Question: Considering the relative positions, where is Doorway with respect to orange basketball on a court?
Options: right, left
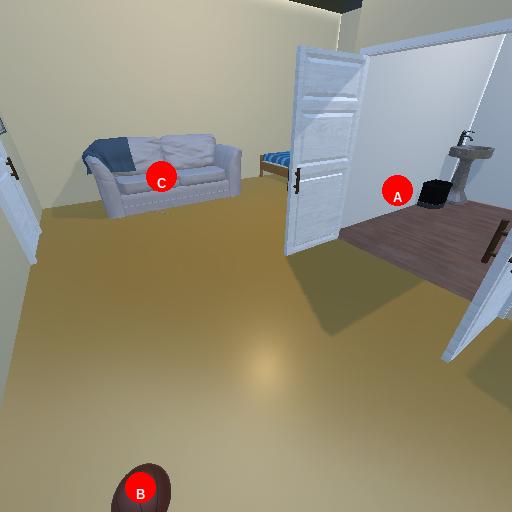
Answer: right